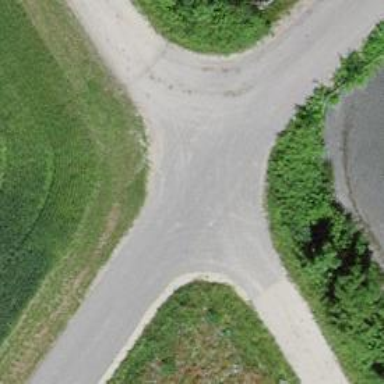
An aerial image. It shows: Unclassified road with bridge.